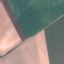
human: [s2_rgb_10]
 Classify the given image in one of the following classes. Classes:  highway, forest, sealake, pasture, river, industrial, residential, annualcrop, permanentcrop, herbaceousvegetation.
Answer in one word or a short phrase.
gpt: AnnualCrop